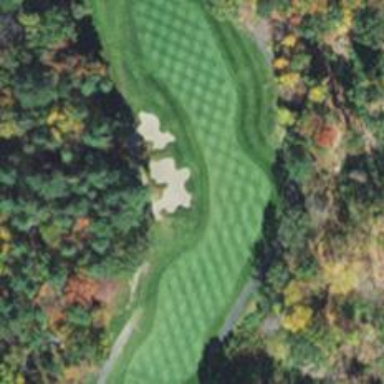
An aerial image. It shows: View of golf hole.